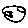
Label: cloud